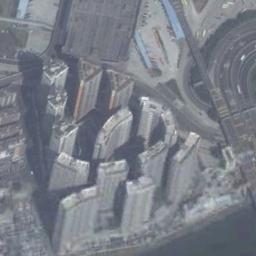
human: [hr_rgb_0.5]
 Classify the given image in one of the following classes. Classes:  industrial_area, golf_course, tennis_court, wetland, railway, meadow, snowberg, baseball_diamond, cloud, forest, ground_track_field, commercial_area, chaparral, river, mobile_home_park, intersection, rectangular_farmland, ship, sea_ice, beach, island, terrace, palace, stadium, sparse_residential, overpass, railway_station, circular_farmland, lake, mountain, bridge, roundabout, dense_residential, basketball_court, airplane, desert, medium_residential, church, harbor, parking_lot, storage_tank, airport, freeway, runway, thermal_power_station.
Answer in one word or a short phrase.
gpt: commercial_area